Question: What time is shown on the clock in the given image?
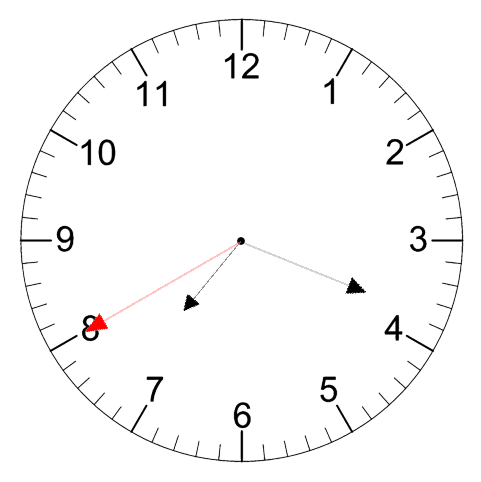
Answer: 07:18:40